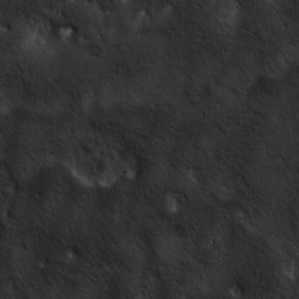
Label: non_frost